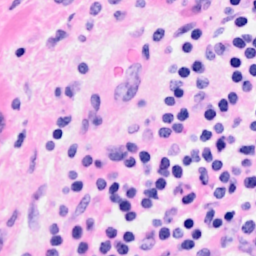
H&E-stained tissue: Breast